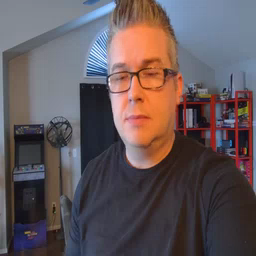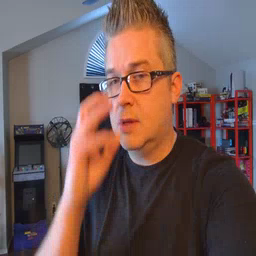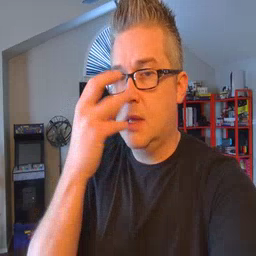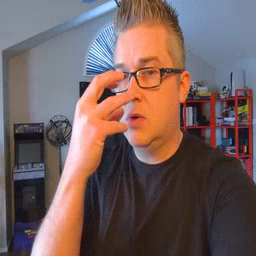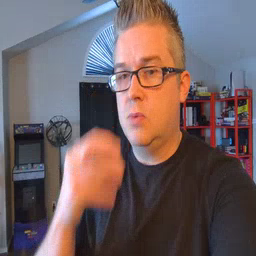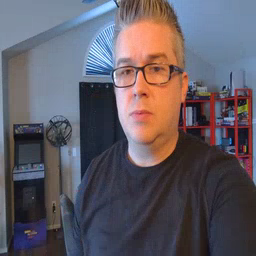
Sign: clown